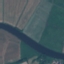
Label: River